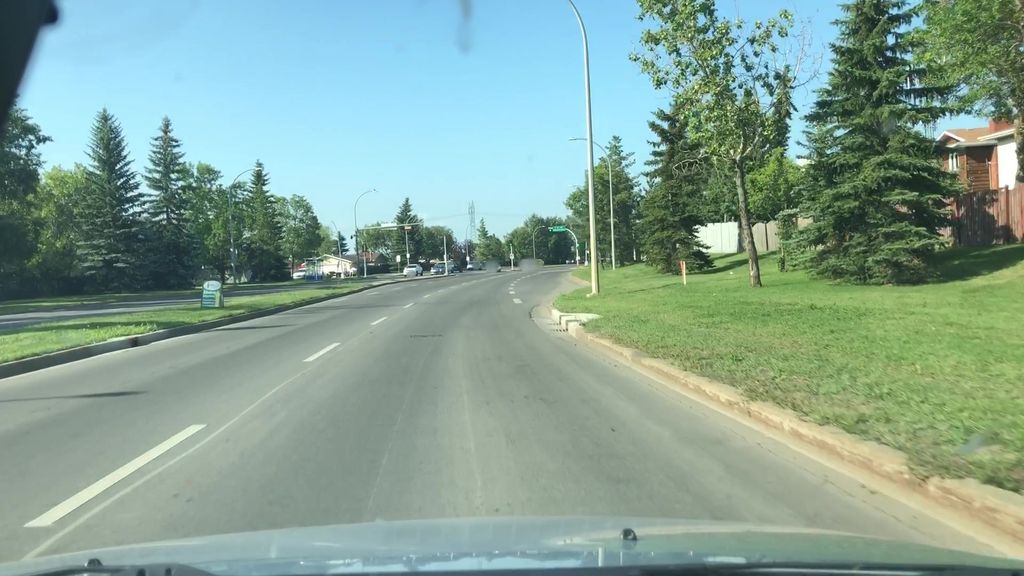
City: edmonton